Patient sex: F
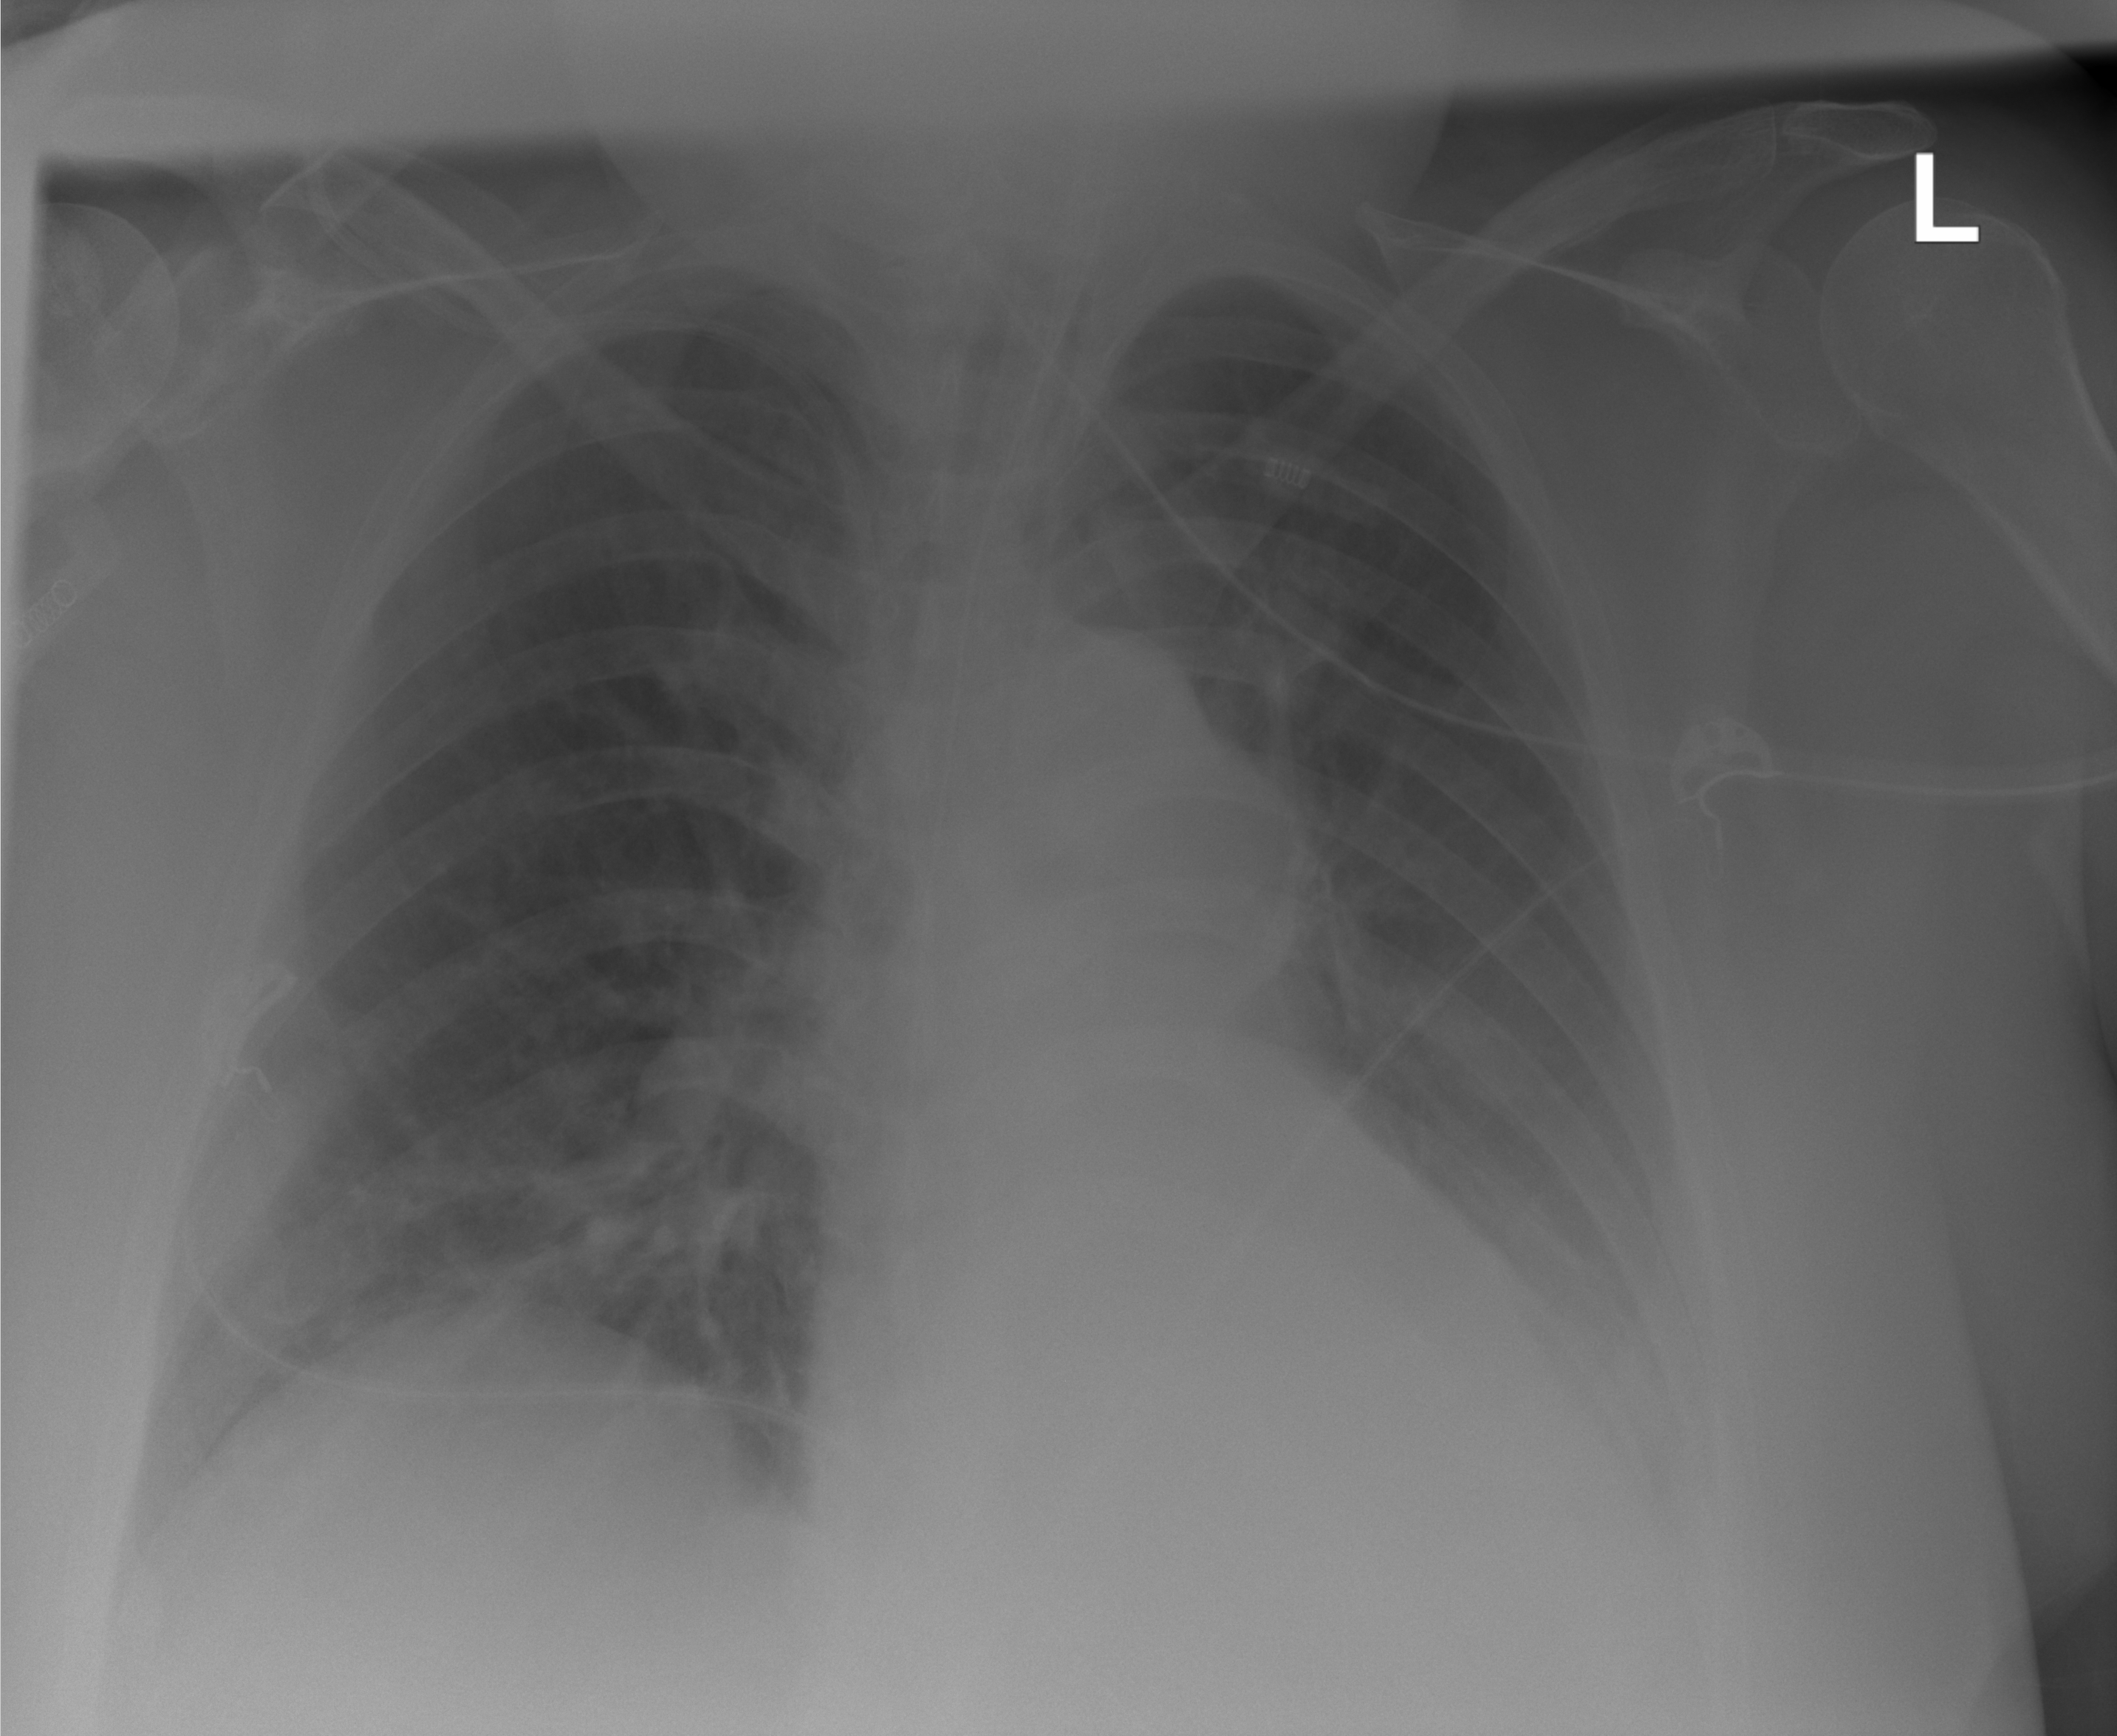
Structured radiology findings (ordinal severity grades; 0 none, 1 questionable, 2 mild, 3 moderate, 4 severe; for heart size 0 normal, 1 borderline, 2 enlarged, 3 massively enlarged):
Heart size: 2
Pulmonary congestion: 0
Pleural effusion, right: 0
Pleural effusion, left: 2
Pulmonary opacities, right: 0
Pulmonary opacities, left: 0
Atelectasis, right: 0
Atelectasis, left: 2